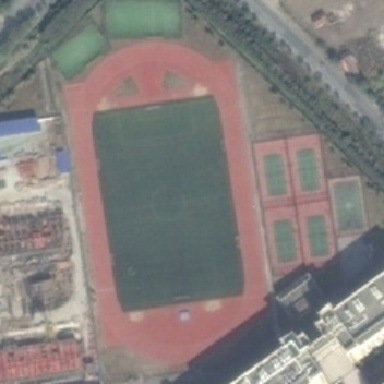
There are five small playgrounds beside the playground .